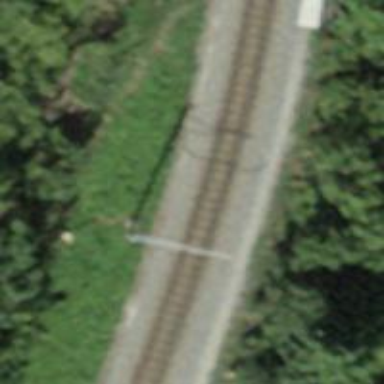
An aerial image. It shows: Narrow-gauge railway with 1 track. The tracks are electrified with contact line.